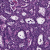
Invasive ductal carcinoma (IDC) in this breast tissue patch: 1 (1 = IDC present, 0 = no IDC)